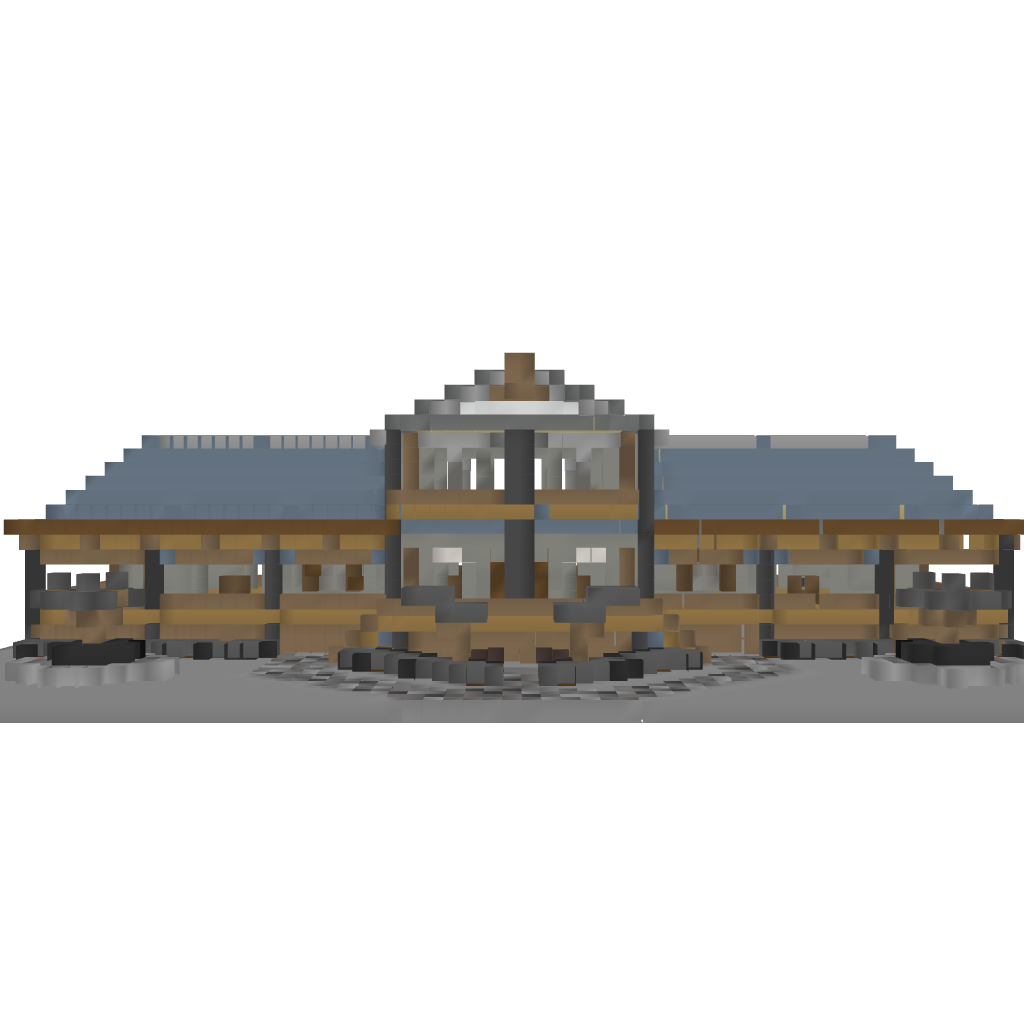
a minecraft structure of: Australian Queenslander House